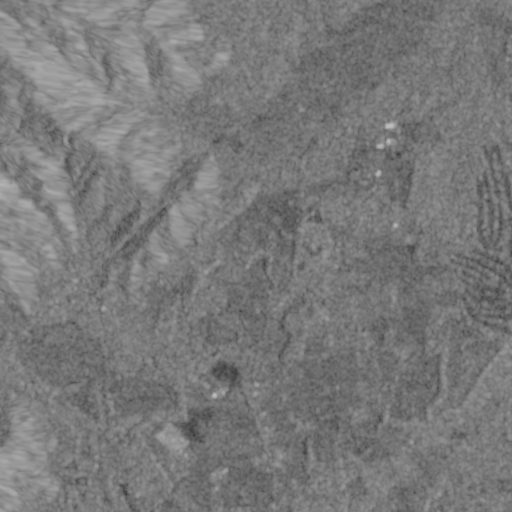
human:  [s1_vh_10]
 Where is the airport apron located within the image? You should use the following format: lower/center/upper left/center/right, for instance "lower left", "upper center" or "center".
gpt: The airport apron is located in the upper right of the image.
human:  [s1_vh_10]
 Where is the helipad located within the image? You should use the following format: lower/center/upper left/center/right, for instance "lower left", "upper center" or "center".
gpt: The helipad is located in the upper right of the image.
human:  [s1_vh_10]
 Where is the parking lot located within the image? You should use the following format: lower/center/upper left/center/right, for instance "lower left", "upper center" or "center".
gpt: The parking lot is located in the upper right of the image.
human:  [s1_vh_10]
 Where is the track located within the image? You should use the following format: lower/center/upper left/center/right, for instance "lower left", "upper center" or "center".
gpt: There is no track in the image.

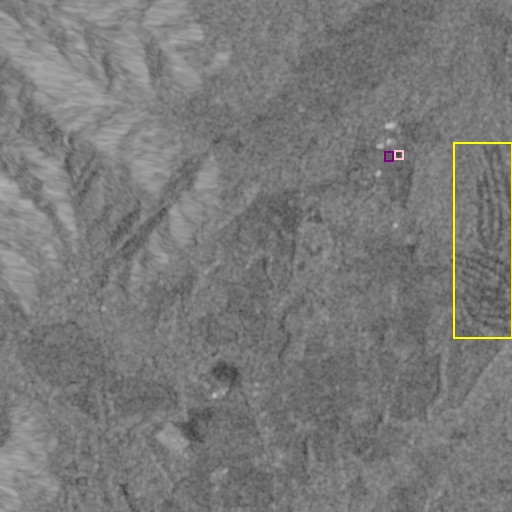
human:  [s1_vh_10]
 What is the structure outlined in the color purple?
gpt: The structure outlined in purple is an airport apron.
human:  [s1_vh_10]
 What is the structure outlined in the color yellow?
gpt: The structure outlined in yellow is a park.
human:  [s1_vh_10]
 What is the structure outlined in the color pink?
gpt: The structure outlined in pink is a parking lot.
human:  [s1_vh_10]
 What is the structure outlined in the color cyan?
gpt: There is no cyan outline.